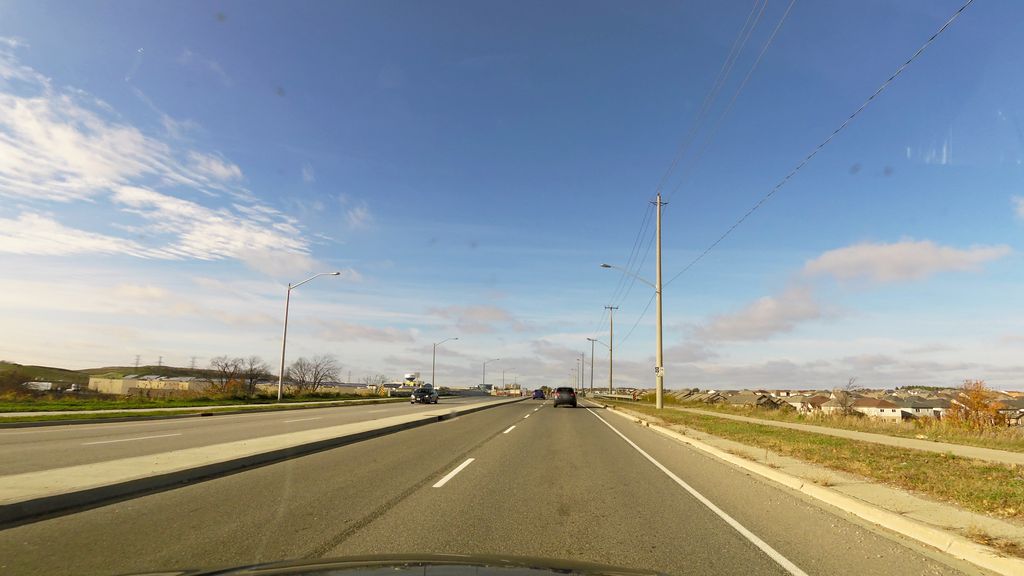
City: kitchener-waterloo